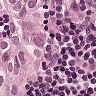
Metastatic tissue present: yes